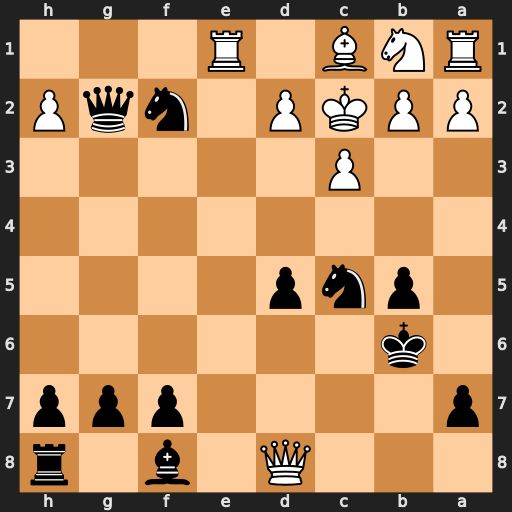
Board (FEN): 3Q1b1r/p4ppp/1k6/1pnp4/8/2P5/PPKP1nqP/RNB1R3
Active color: b
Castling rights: -
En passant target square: -
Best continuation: Kb7 Re3 Qg6+ d3 Bd6